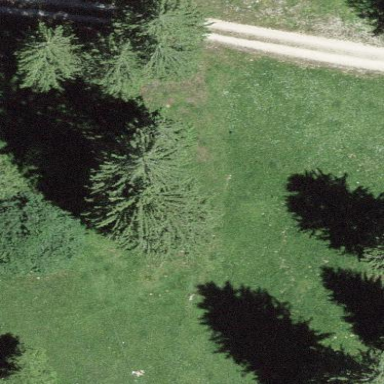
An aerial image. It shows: Serene woodland landscape.